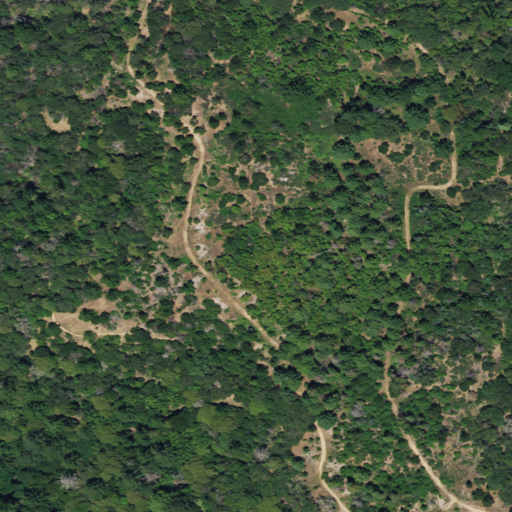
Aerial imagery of mountain in California named Table Mountain containing evergreen forest, mixed forest, and grassland